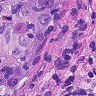
Metastatic tissue present: yes